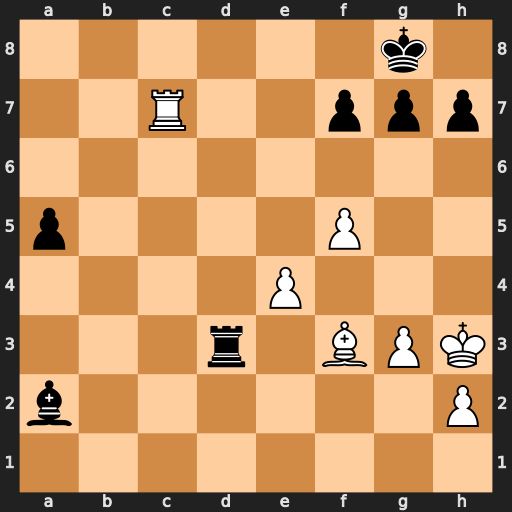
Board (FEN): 6k1/2R2ppp/8/p4P2/4P3/3r1BPK/b6P/8
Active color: w
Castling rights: -
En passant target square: -
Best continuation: Rc8+ Rd8 Rxd8#